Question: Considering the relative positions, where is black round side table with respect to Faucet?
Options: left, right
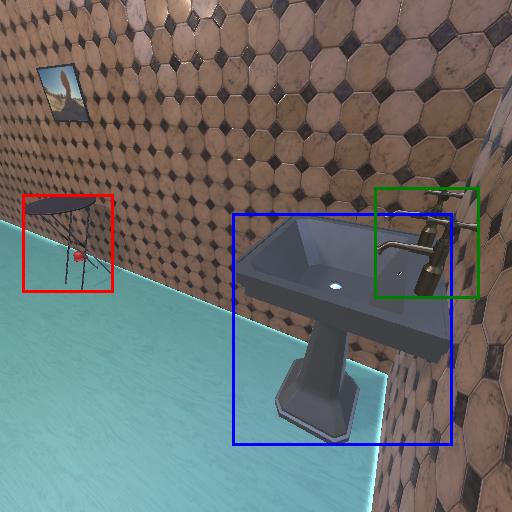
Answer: left